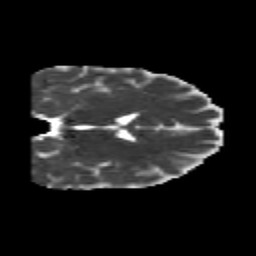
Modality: MD
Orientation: coronal
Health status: healthy
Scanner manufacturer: philips
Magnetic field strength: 3 T
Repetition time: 6.964 s
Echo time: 0.092 s